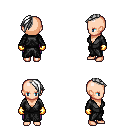
a pixel art fantasy rpg character, female body template, human, light skin, gray robe, magenta pants, white long mohawk hairstyle, gold gloves, four views (front, back, left, right), 2x2 character sprite sheet, small pixel art, hard edges, no anti-aliasing